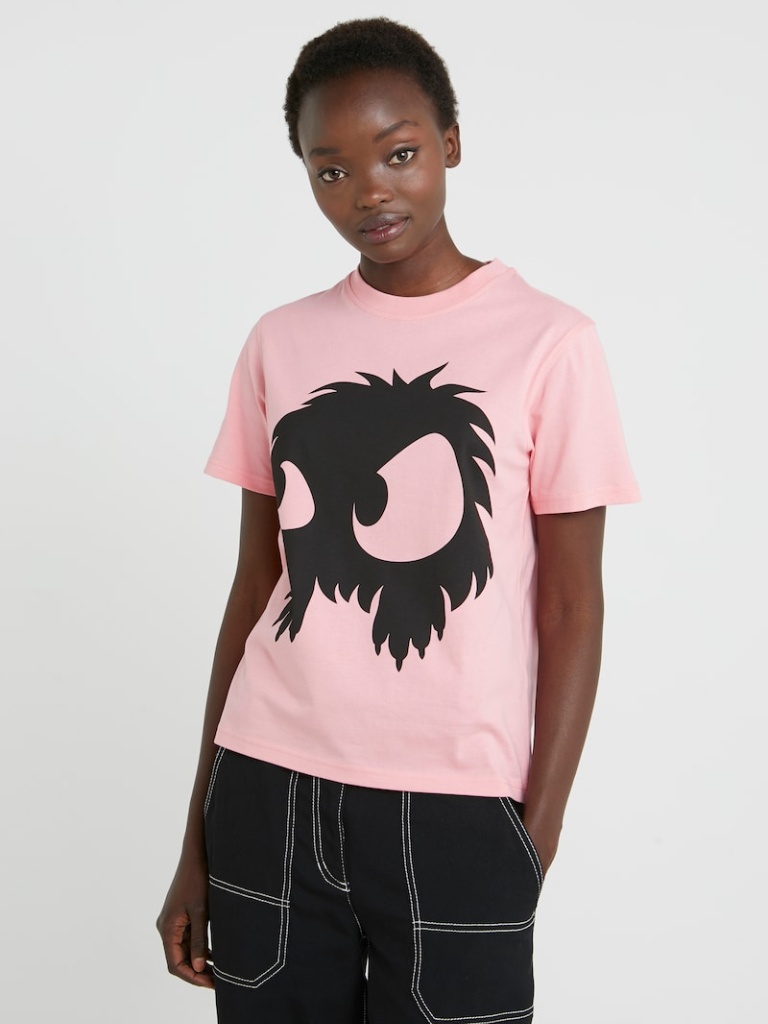
cotton relaxed short sleeve hip length Untucked crew t-shirt